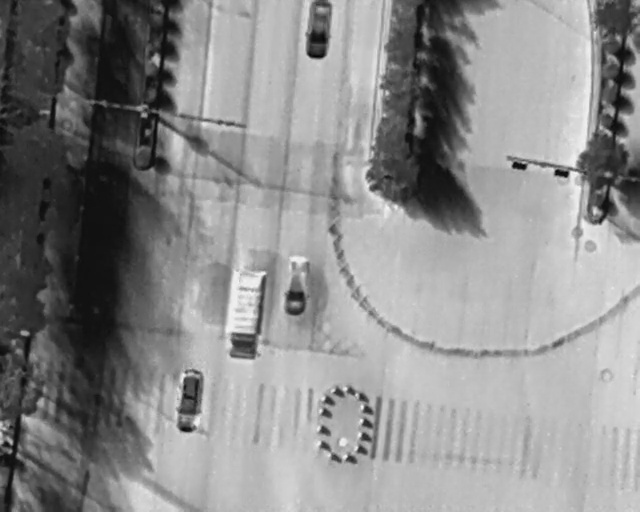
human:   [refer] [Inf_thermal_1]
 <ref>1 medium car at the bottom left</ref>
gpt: <box>[[24, 75, 34, 80, 7]]</box>